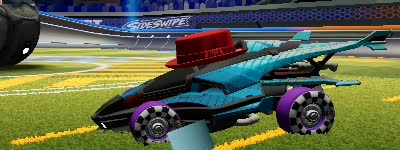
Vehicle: aftershock